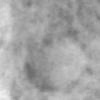
Label: no_change